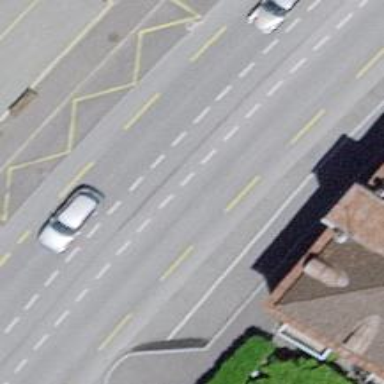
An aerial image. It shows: Asphalt primary highway with advisory cycle lanes on both sides and sidewalks.